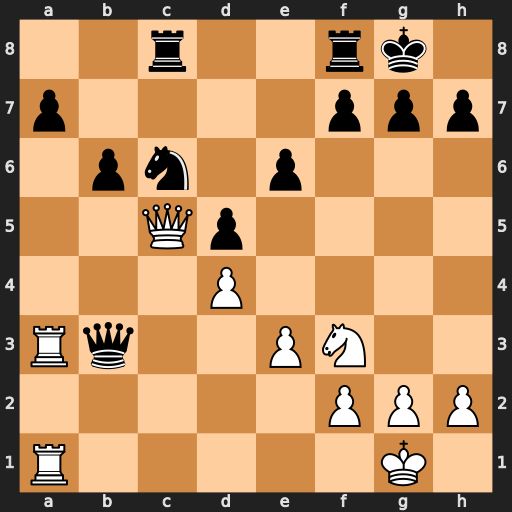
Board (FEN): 2r2rk1/p4ppp/1pn1p3/2Qp4/3P4/Rq2PN2/5PPP/R5K1
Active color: w
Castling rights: -
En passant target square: -
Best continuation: Qxf8+ Kxf8 Rxb3